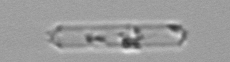
Label: Cerataulina_pelagica